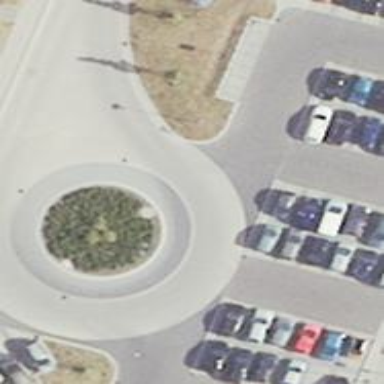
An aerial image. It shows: Asphalt parking aisle designated as service road.